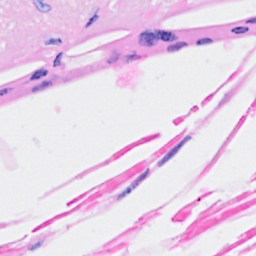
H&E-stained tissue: Breast